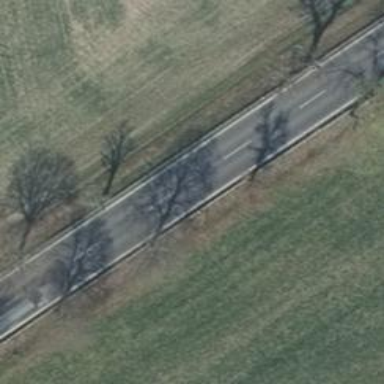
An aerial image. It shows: Deciduous broadleaved tree.